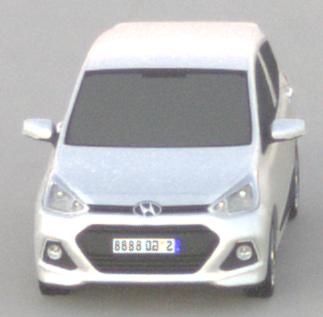
Make: Hyundai
Model: i10
Detailed model: Gen. 2
Model produced from: 2013
Model produced until: 2019
Doors: 5
Color: white
Road condition: dry road
Daytime: sunrise or sunset
Contrast: low contrast